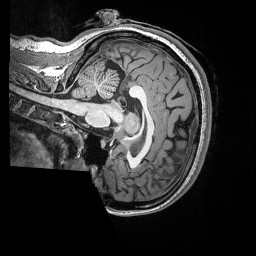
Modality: T1w
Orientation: sagittal
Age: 24
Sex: female